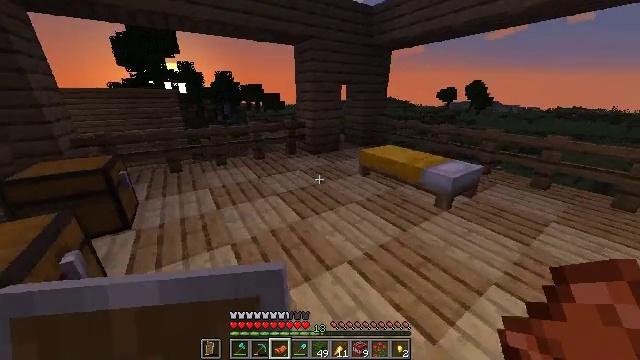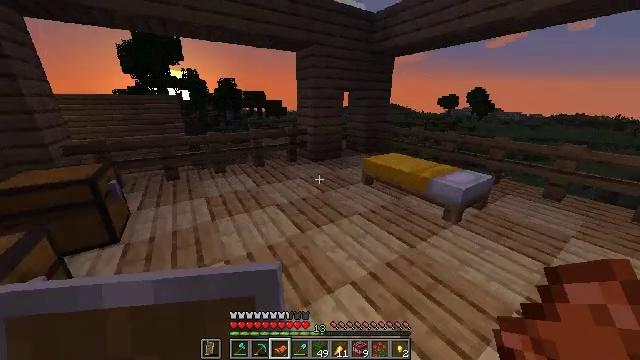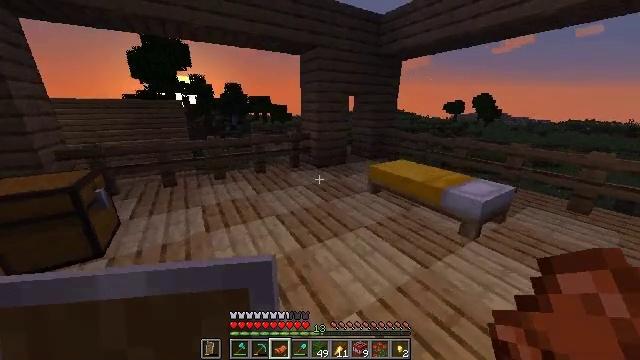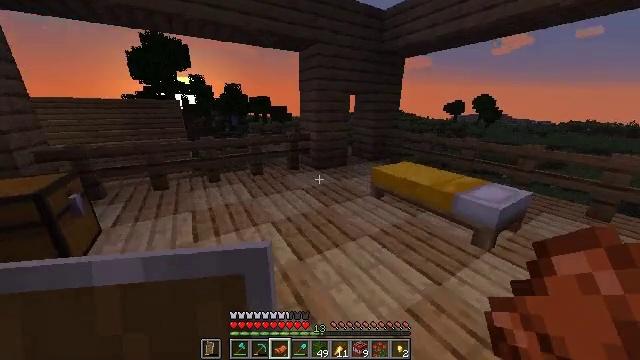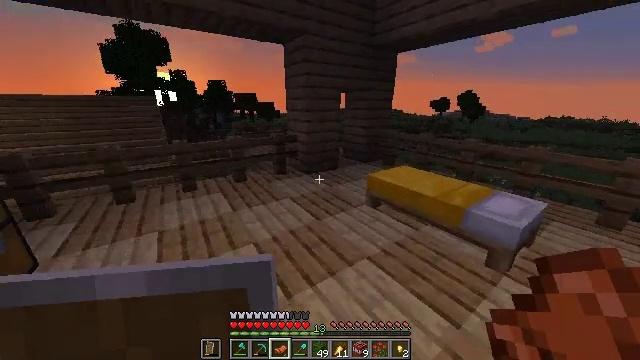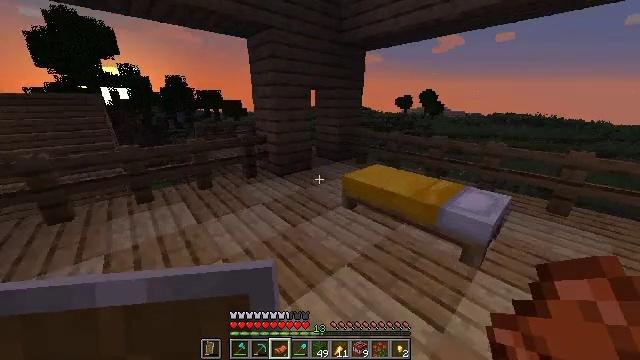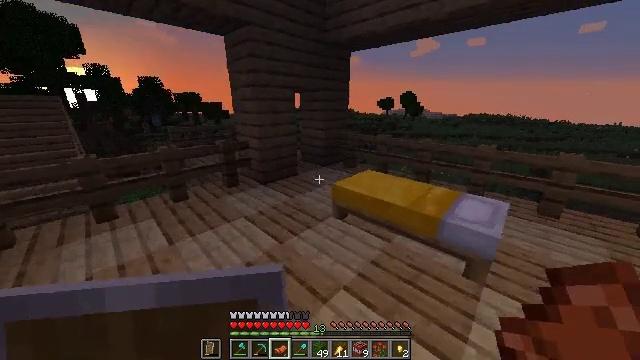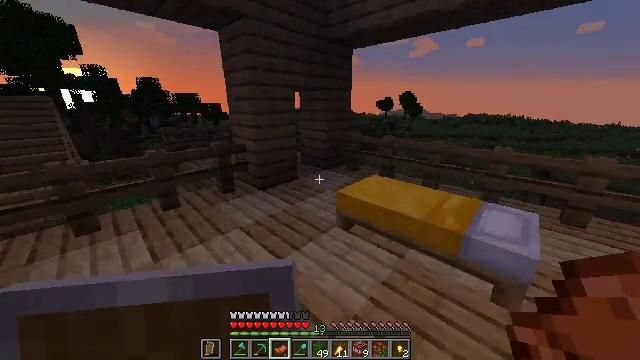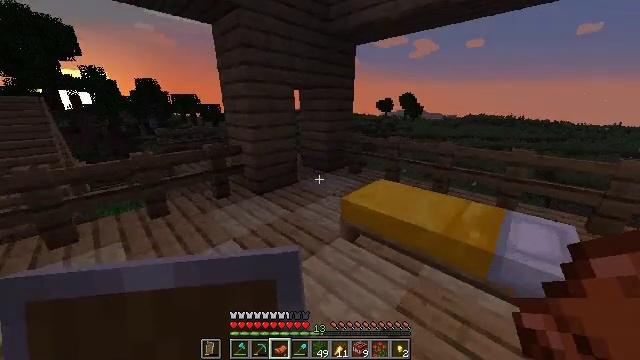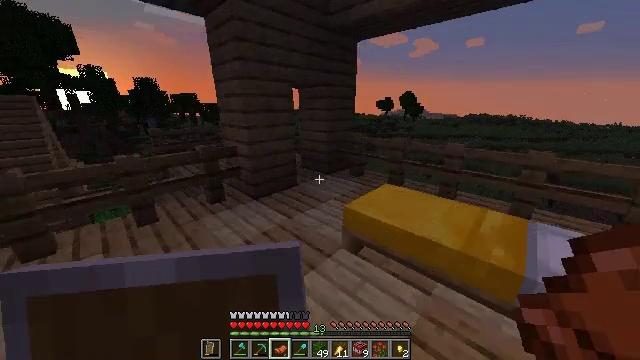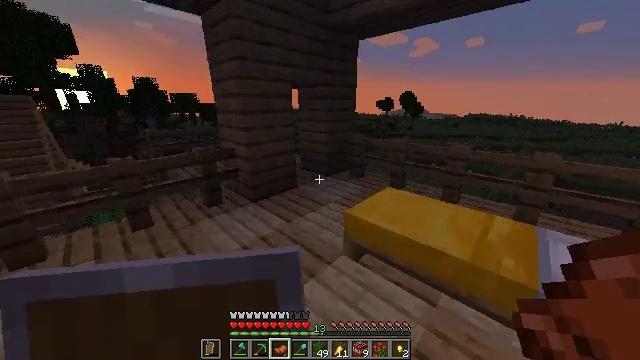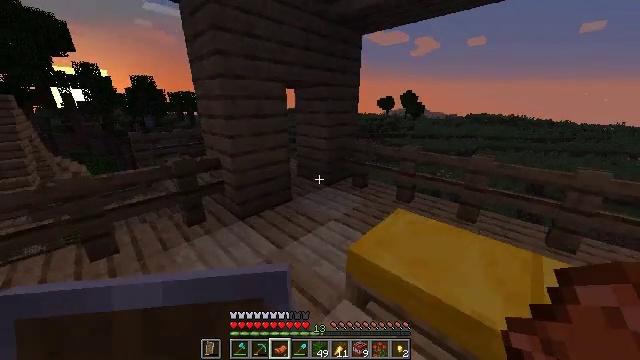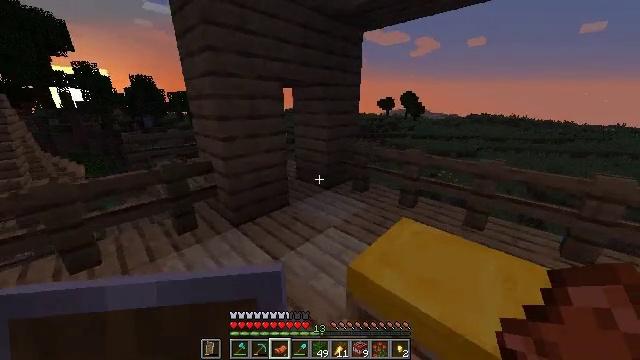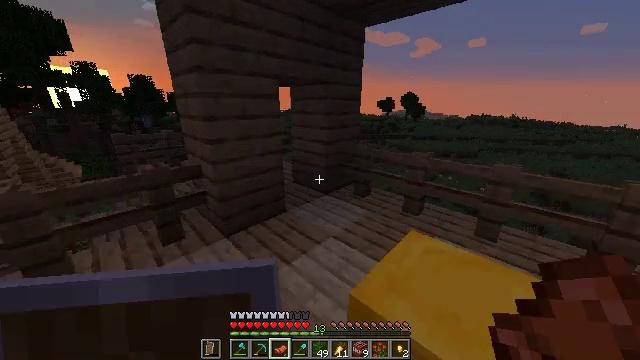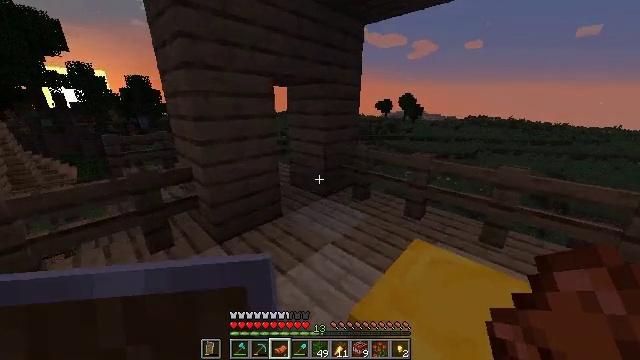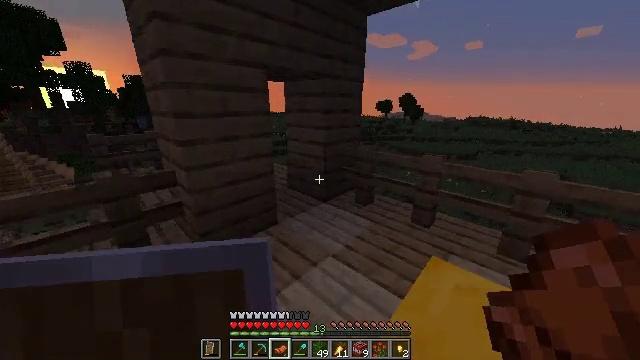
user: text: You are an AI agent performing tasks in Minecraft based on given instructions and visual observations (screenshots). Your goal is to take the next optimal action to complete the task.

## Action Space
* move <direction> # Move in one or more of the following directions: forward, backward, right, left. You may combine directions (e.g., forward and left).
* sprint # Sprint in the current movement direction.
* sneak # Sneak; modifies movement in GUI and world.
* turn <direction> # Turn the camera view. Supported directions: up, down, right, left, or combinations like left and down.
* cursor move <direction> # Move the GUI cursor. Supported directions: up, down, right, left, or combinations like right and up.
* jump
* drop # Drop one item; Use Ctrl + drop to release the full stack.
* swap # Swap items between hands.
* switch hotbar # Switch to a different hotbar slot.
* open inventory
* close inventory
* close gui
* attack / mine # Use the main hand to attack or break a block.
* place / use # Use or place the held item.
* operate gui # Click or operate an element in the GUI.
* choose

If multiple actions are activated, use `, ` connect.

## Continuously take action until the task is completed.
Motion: motion action
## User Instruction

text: Drop a rose bush.
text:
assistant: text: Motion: move forward, sprint, turn up
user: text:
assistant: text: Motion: move forward, sprint, turn left and up
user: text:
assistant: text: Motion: move forward, sprint
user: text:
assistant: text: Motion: move forward, sprint, turn right
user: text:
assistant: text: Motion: move forward, sprint, turn right
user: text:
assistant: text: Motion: move forward, sprint, turn right
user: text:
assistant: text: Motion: move forward, sprint
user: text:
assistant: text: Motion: move forward, sprint
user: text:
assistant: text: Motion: move forward, sprint
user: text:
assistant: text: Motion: move forward, sprint
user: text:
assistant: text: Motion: move forward, sprint
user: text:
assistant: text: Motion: move forward, sprint
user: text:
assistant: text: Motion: move forward, sprint
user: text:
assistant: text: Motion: move forward, sprint
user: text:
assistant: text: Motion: move forward, sprint
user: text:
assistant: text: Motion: move forward, sprint
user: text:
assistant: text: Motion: move forward, sprint
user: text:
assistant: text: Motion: move forward, sprint
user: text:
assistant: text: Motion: move forward, sprint, turn left
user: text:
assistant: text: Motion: move forward, sprint, turn left
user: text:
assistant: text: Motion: move forward, sprint
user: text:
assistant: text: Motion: move forward, sprint, turn left
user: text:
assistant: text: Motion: move forward and move right, sprint, turn left
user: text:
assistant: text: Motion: move forward and move right, sprint, turn left
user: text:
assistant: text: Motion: move forward and move right, sprint, turn left
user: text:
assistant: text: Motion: move forward, sprint, turn left
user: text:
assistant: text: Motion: move forward, sprint, turn left
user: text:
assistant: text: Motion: move forward, sprint, turn left
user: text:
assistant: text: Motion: move forward, sprint, turn left
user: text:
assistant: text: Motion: move forward, sprint